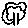
Label: tree